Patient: sex F, age 76
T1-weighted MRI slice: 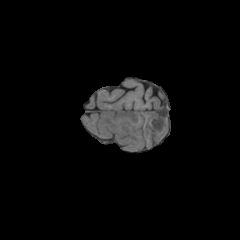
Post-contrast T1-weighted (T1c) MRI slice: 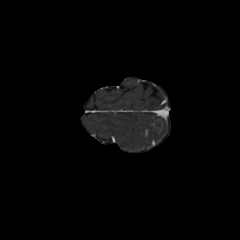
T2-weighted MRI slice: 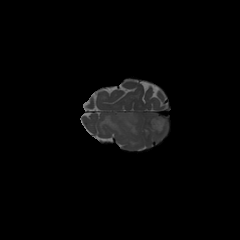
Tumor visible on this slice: yes
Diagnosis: Glioblastoma, IDH-wildtype
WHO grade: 4